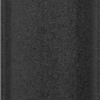
Label: dusty